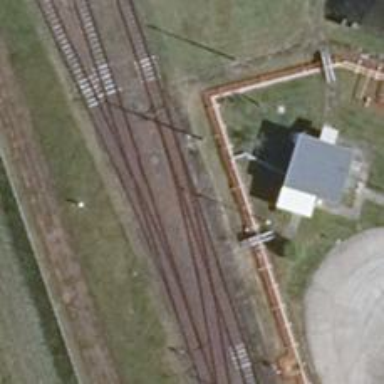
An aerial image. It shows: Abandoned railway.